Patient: sex F, age 48
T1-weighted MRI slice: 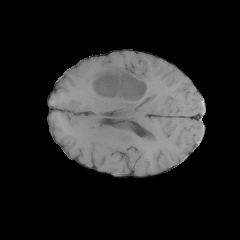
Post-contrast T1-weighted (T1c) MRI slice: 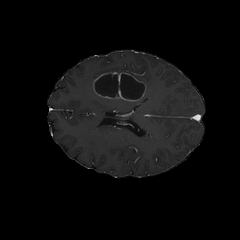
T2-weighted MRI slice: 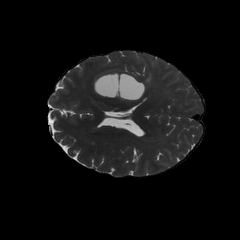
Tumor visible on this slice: yes
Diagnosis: Glioblastoma, IDH-wildtype
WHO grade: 4